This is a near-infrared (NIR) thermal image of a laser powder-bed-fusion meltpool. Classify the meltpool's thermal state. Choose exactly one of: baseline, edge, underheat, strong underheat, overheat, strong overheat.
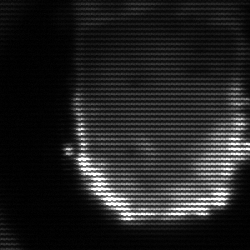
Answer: baseline